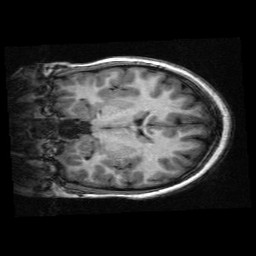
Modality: T1w
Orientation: coronal
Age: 11
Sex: female
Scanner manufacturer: siemens
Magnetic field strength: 3 T
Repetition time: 2.3 s
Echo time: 0.00336 s